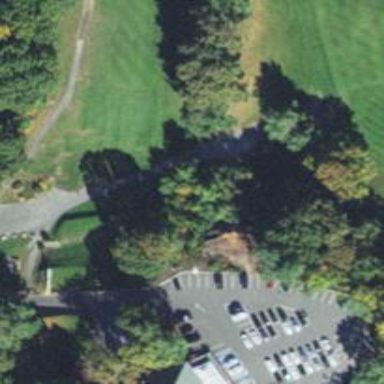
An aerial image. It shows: Footway that doubles as golf path.